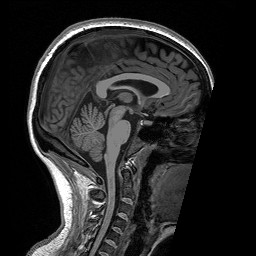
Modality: T1w
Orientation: sagittal
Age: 27
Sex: female